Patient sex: M
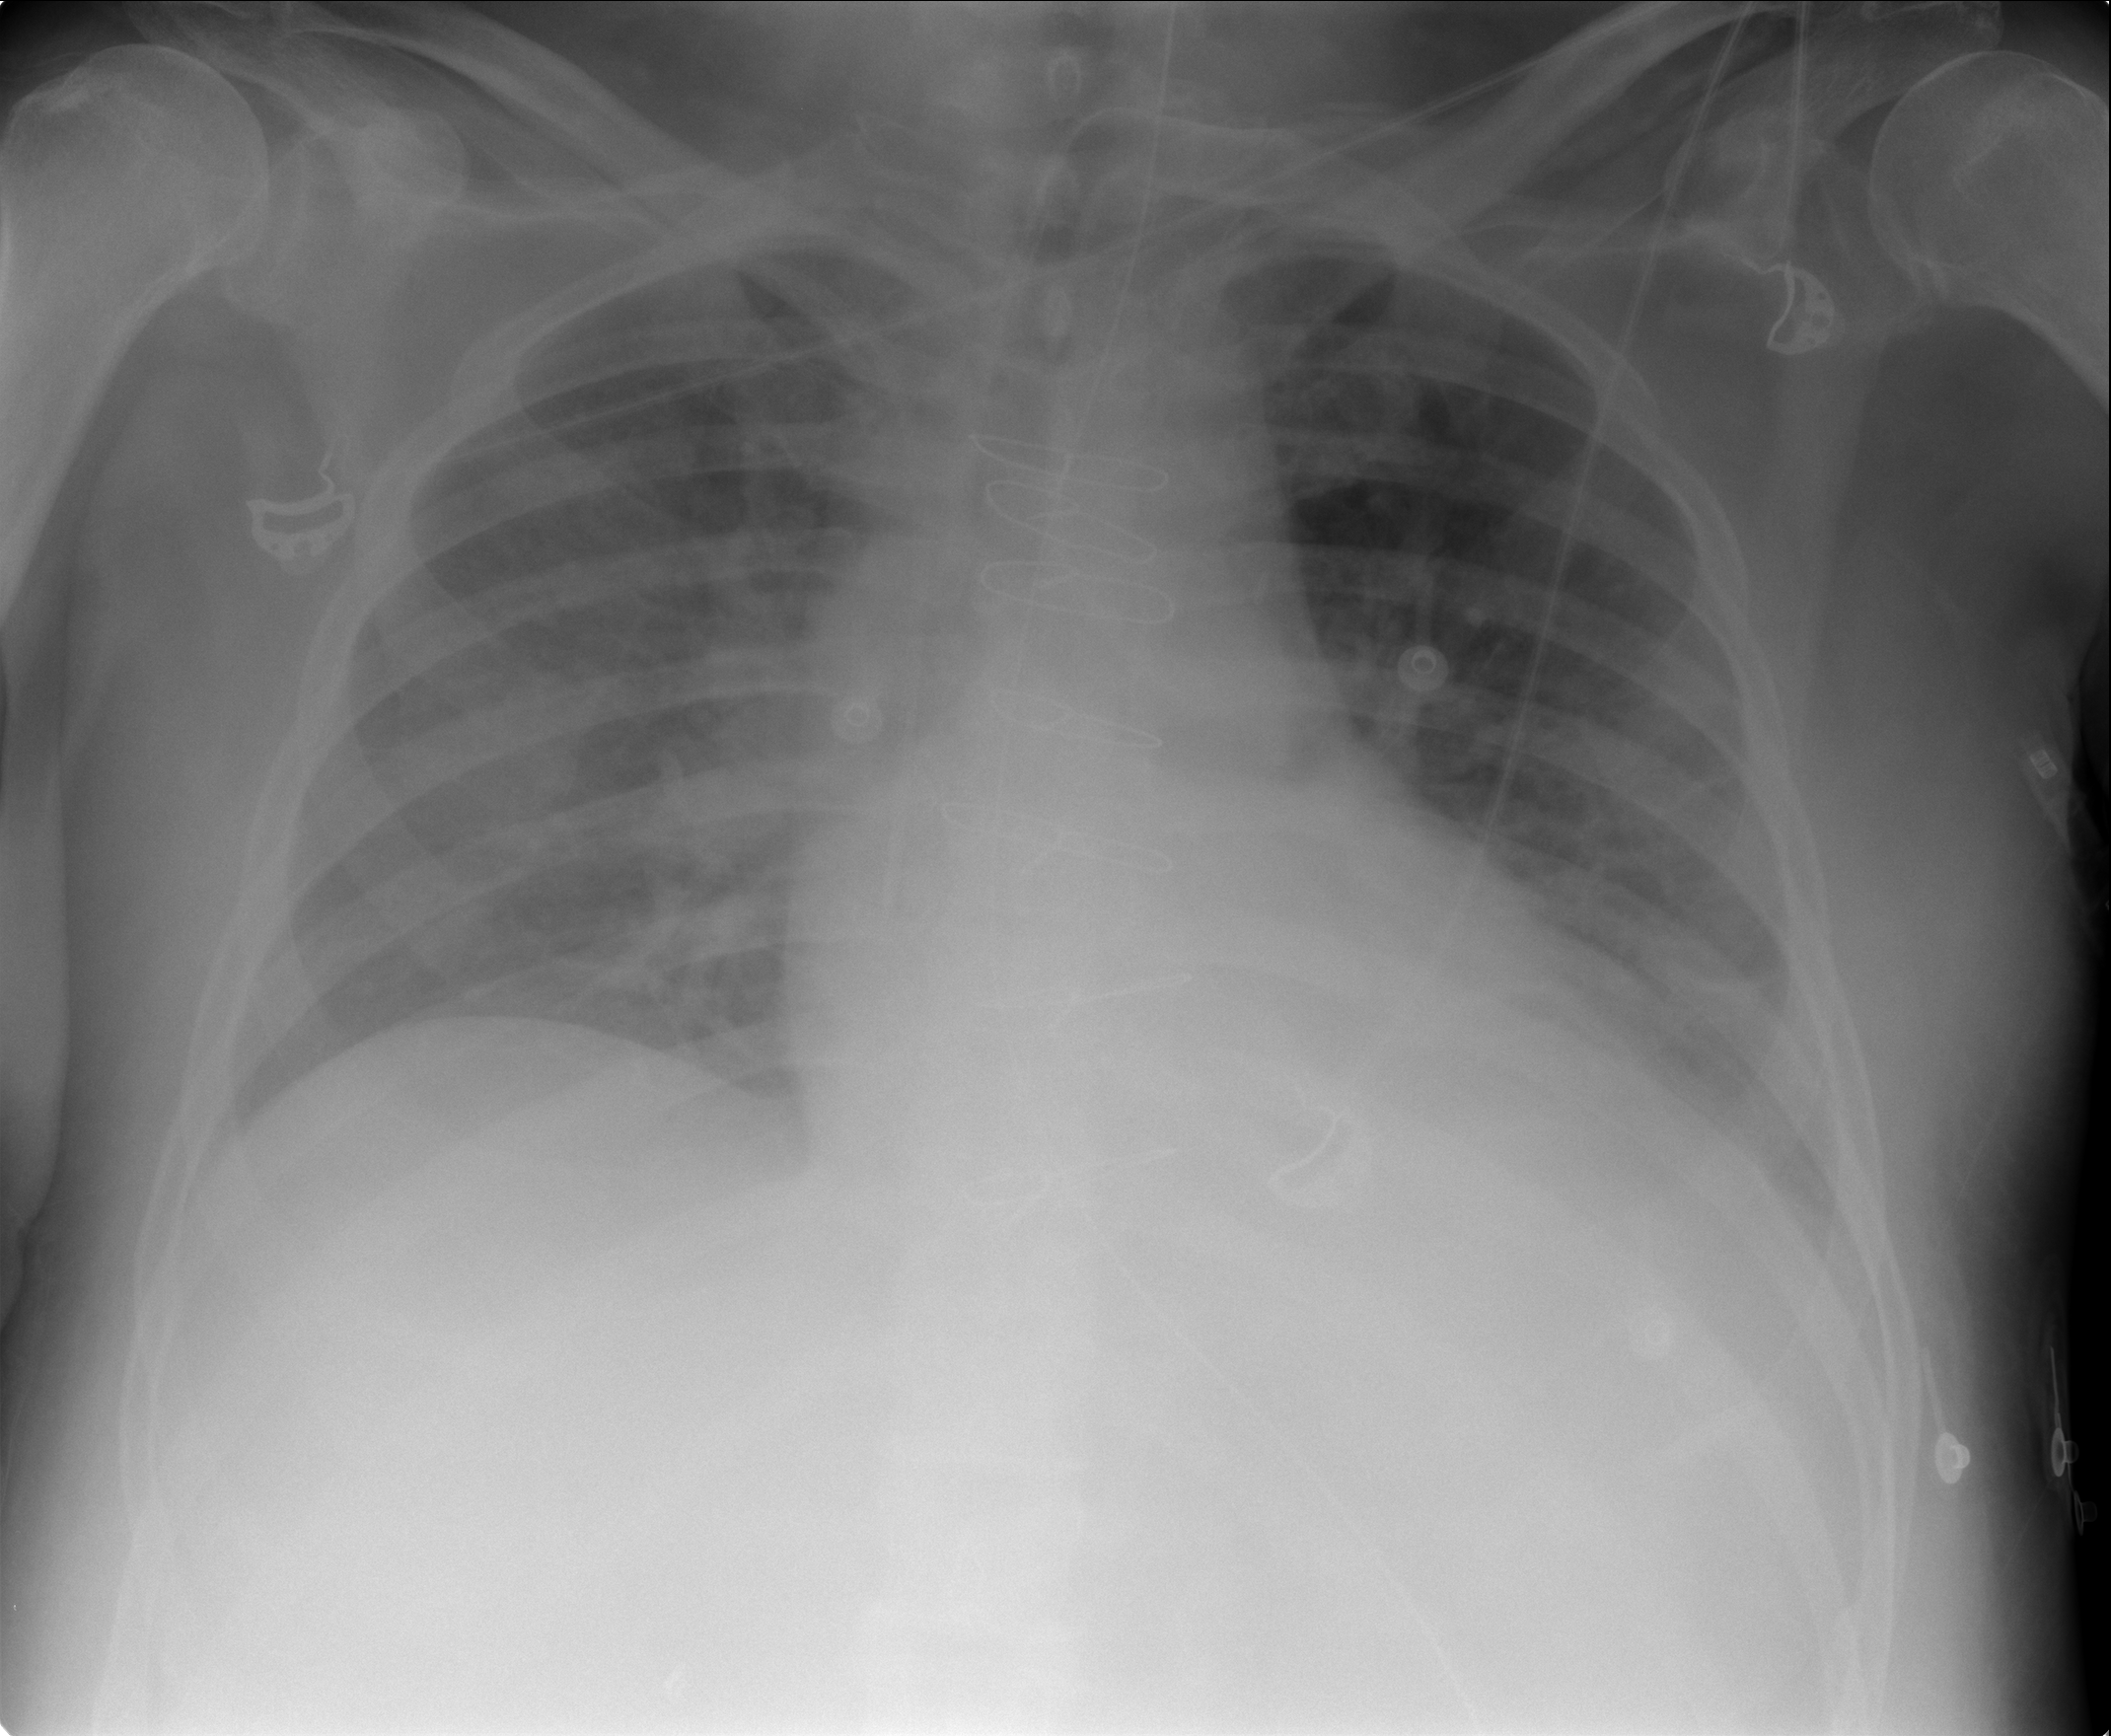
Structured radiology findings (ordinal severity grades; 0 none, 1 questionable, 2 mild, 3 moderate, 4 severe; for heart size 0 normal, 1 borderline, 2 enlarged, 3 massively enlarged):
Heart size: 1
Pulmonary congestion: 2
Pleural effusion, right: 2
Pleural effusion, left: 2
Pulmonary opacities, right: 2
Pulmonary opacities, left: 2
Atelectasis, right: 2
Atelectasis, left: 2